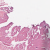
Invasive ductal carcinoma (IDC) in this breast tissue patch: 0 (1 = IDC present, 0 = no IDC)